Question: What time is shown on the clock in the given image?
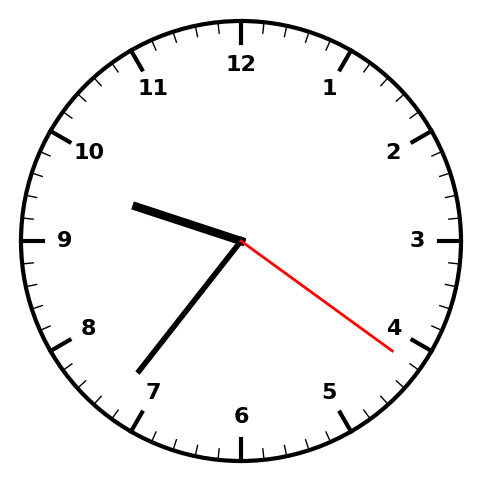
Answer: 09:36:21